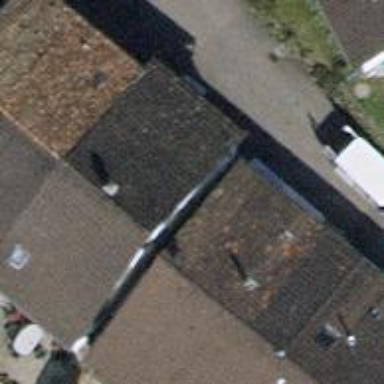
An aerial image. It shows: Terrace building with gabled roof.